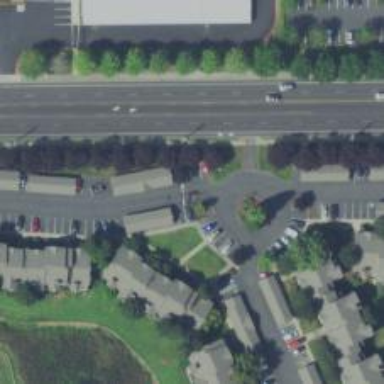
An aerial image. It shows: Service road with sidewalk on the left.